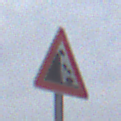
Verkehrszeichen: SteinschlagLinks
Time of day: MorningAfternoon
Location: Outdoor (Suburban)
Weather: Overcast
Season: NotSpecified
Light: Natural